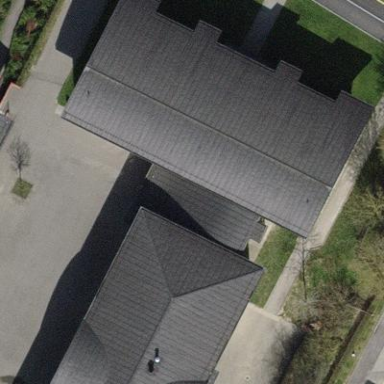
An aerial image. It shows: School building.